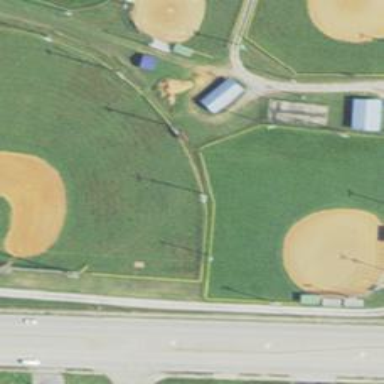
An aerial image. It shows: Softball pitch for leisure and sport activities.